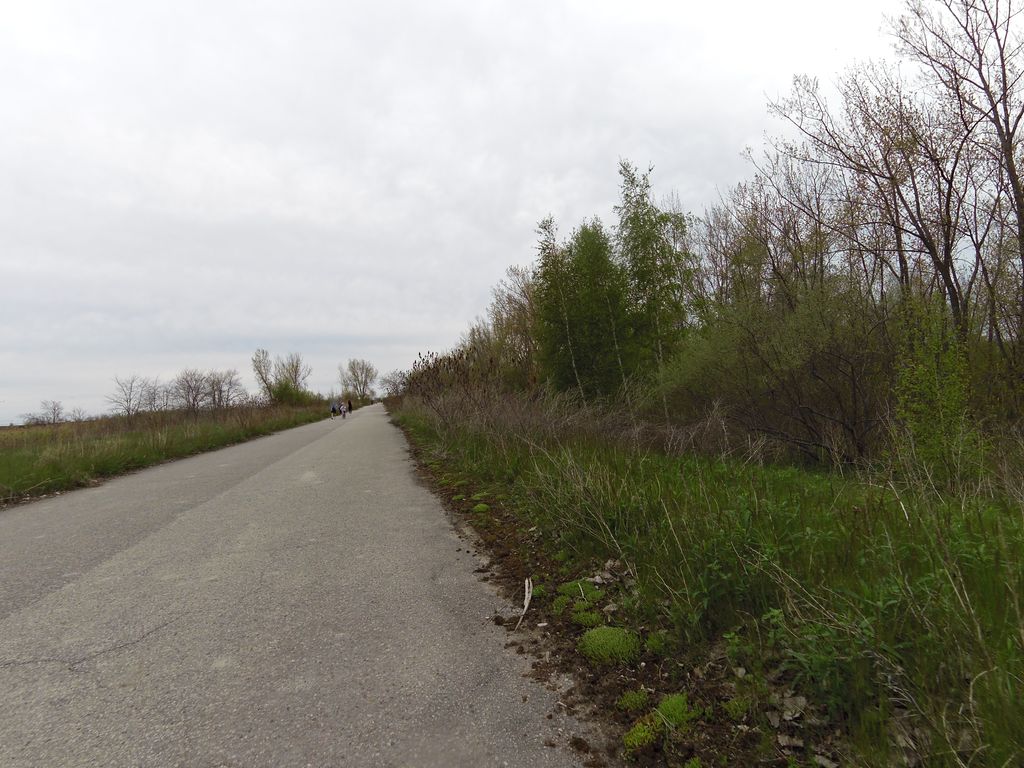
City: toronto